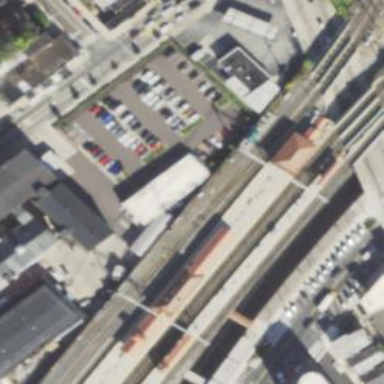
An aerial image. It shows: Railway junction.